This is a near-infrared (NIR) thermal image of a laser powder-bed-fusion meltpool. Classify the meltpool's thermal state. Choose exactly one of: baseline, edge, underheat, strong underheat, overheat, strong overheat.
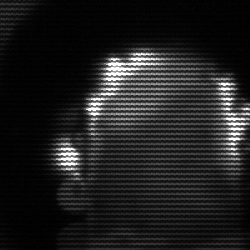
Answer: baseline